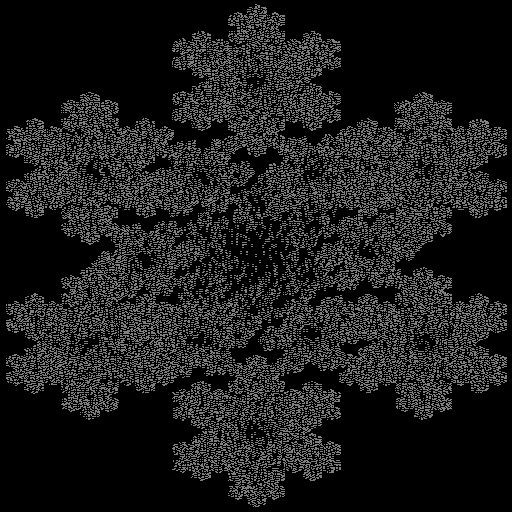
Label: koch_snowflake